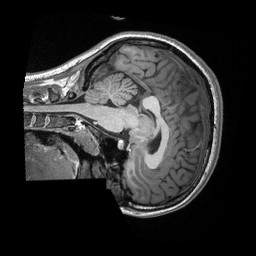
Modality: T1w
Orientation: sagittal
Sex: female